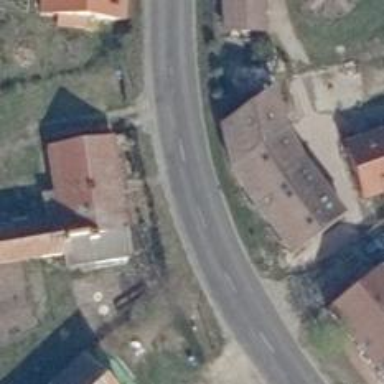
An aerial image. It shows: Tertiary road.